Field crop: maize
Growth stage: 1
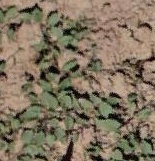
Species: convolvulus